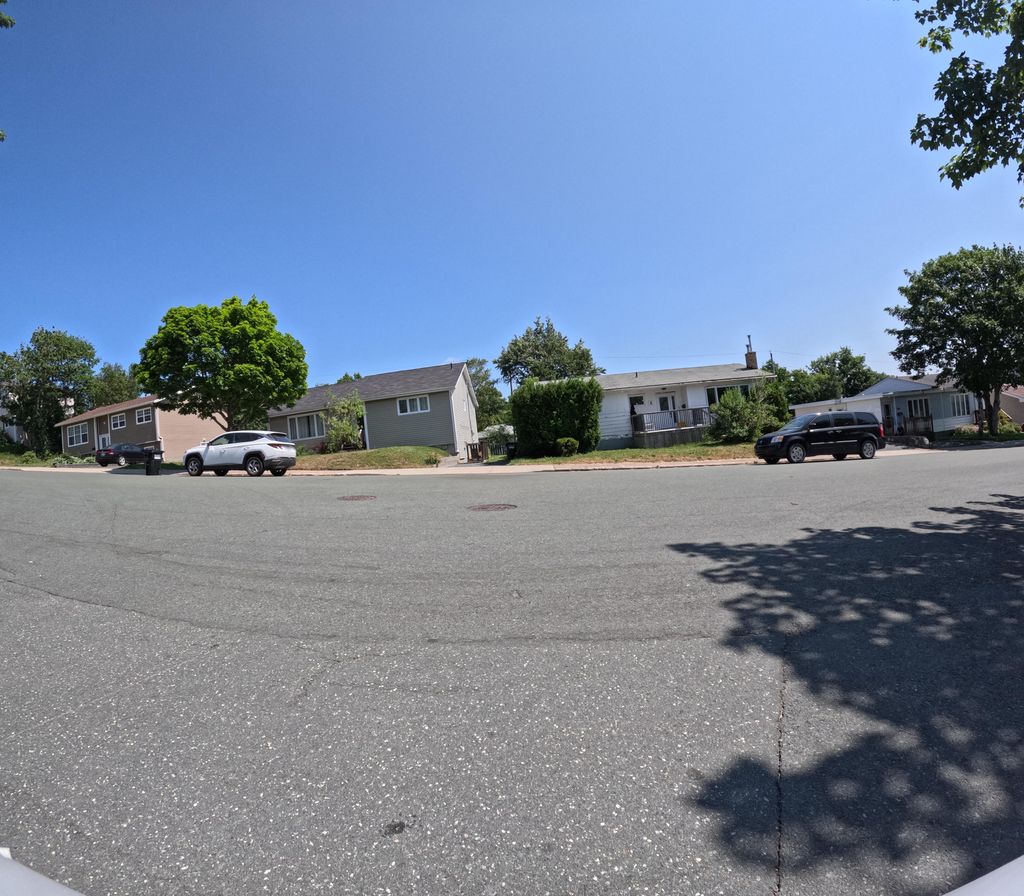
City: st_johns